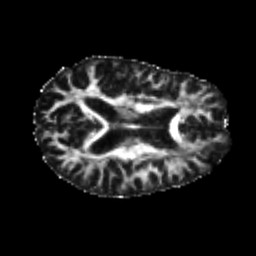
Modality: FA
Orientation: axial
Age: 26
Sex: male
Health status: healthy
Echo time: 0.074 s